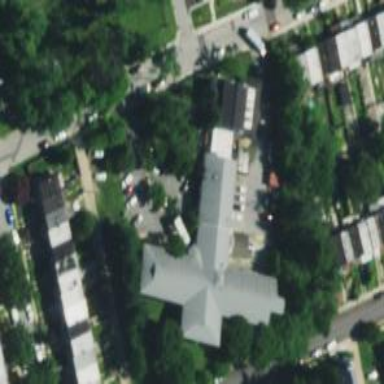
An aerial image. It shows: Nursing home.